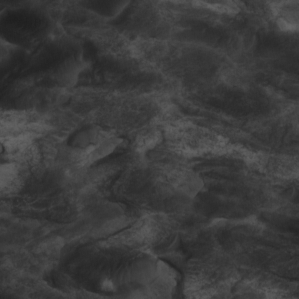
Label: non_frost